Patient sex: M
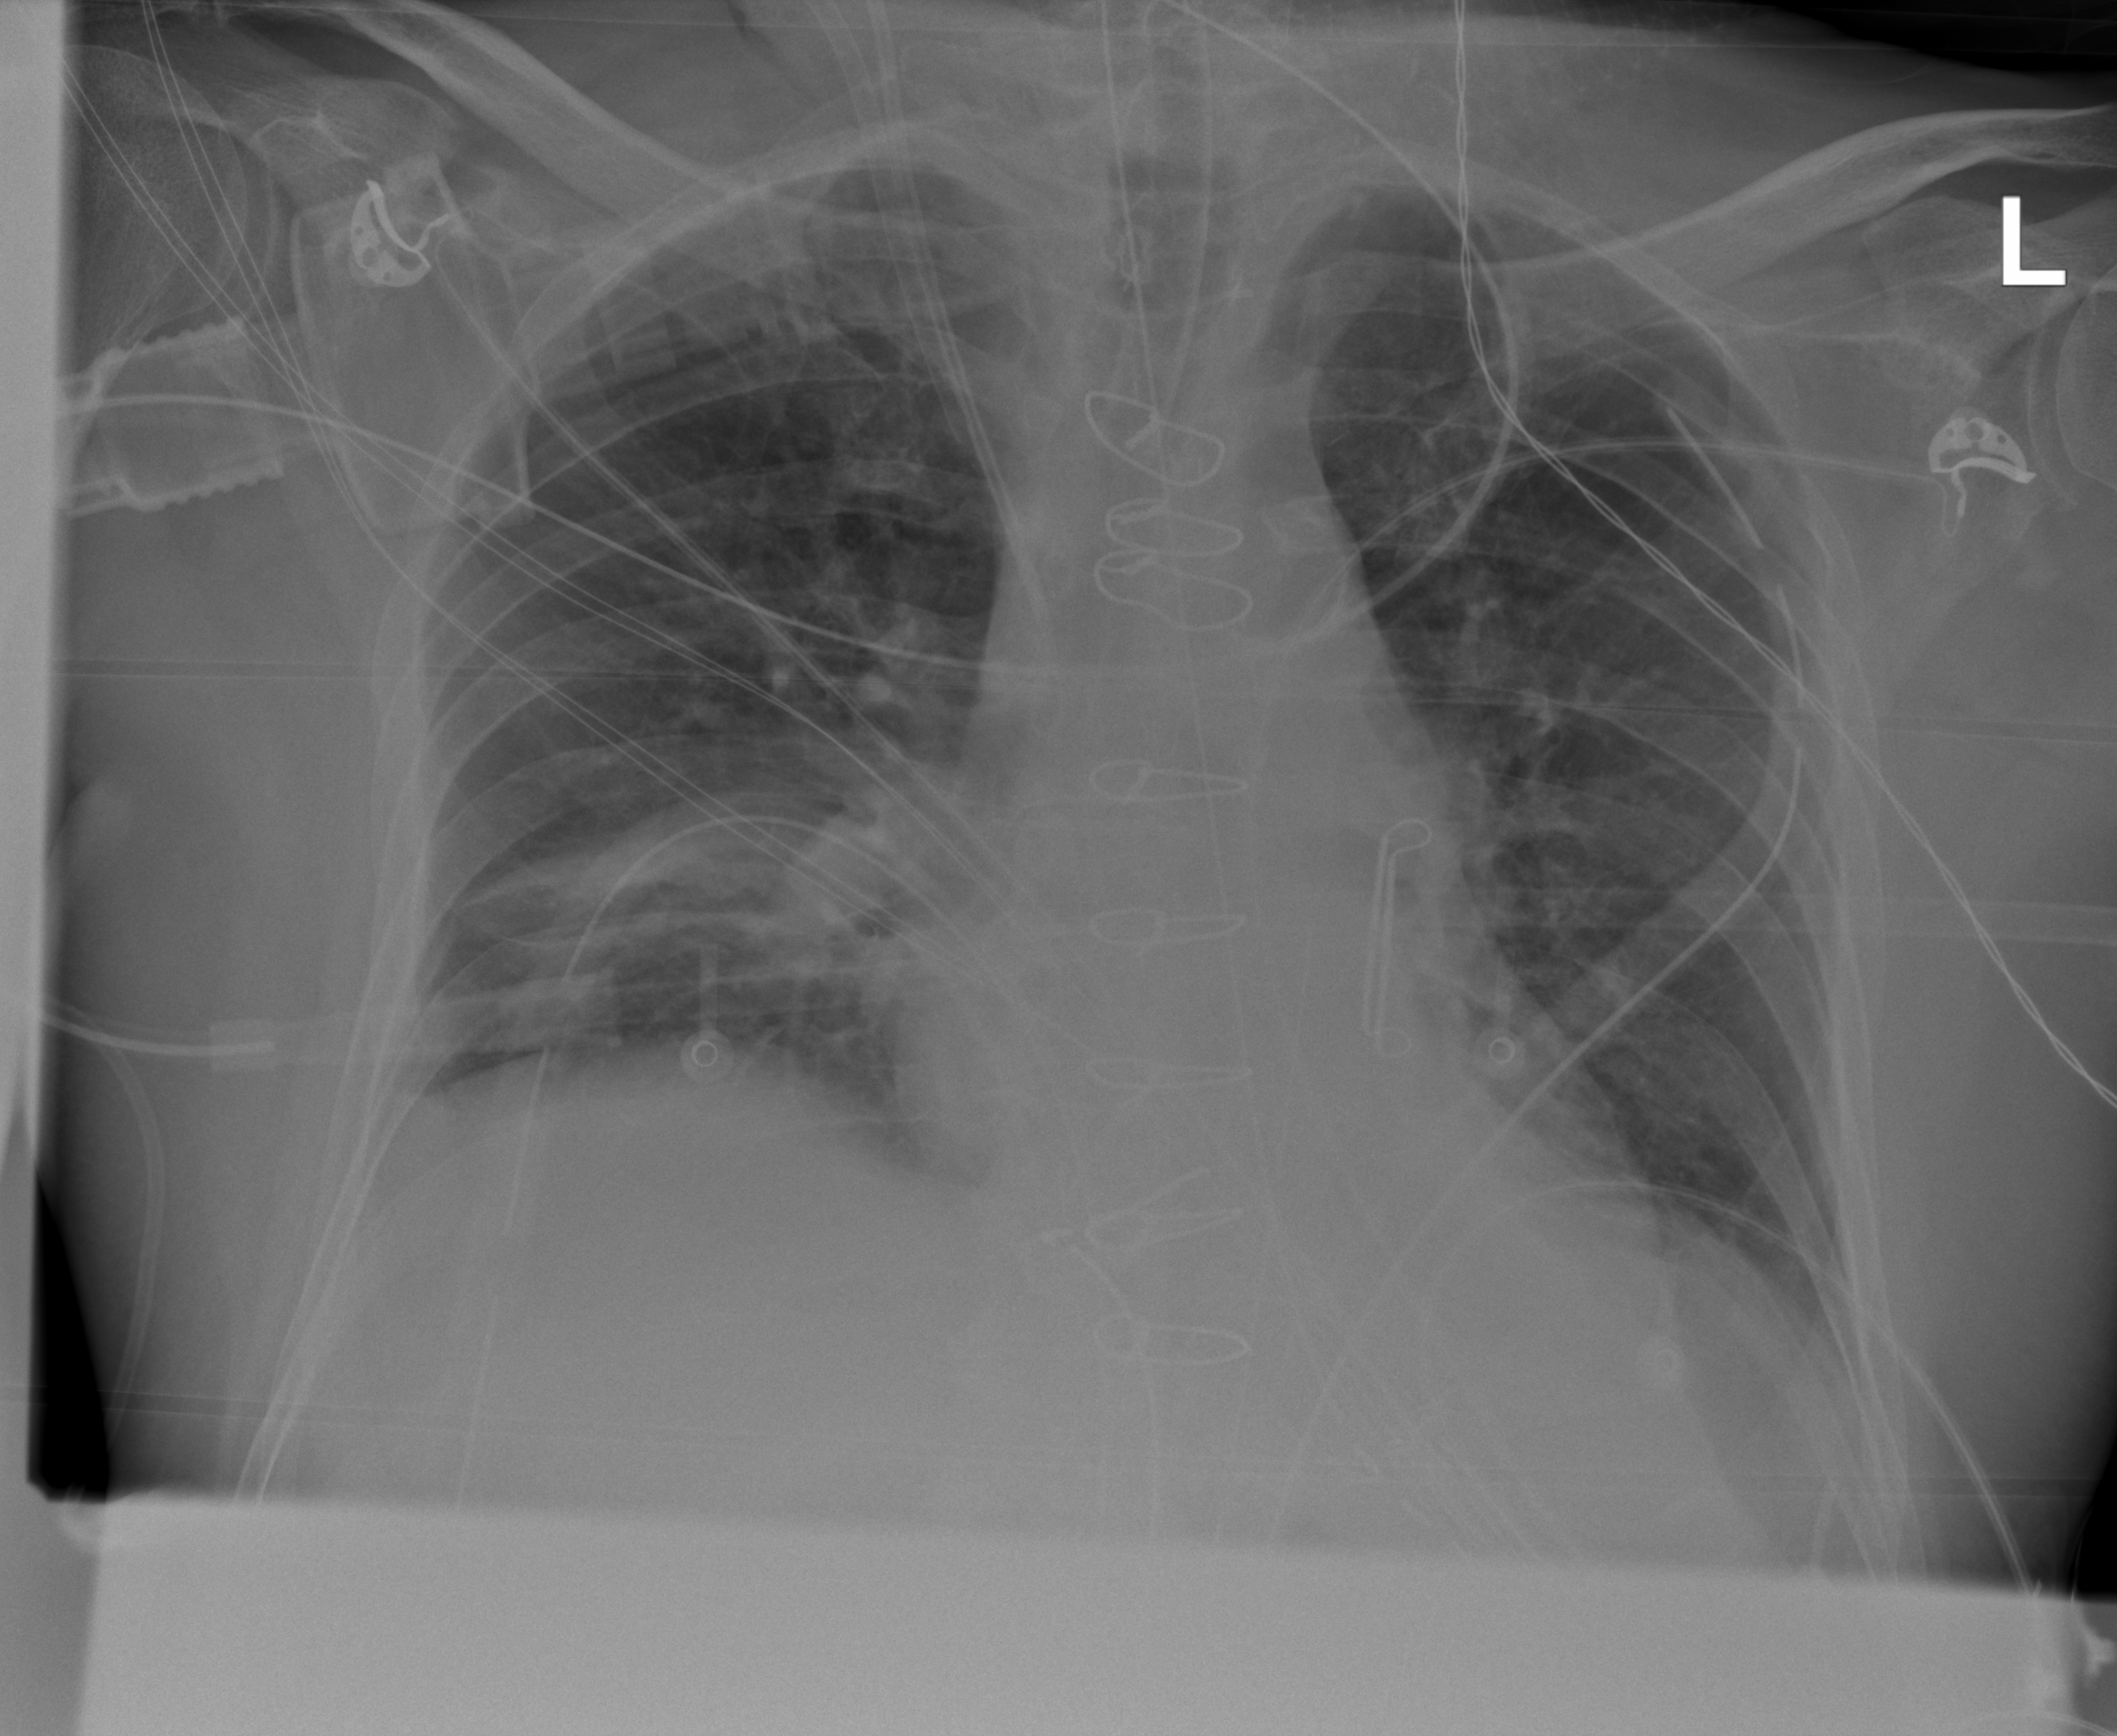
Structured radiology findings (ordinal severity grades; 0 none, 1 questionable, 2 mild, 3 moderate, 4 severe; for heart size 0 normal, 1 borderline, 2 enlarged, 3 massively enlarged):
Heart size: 0
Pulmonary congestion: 0
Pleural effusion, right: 2
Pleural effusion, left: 2
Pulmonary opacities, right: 2
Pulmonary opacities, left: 0
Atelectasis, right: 2
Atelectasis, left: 0